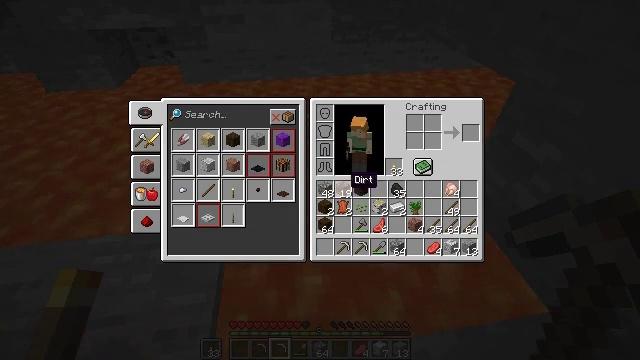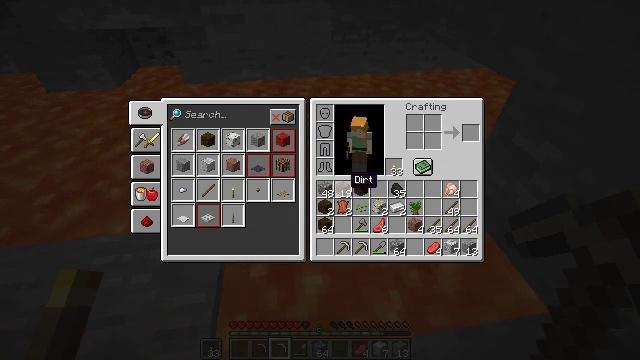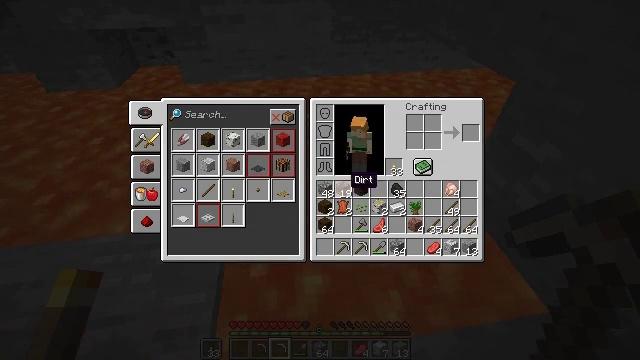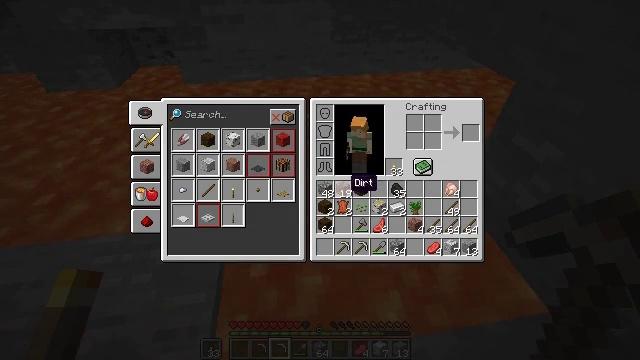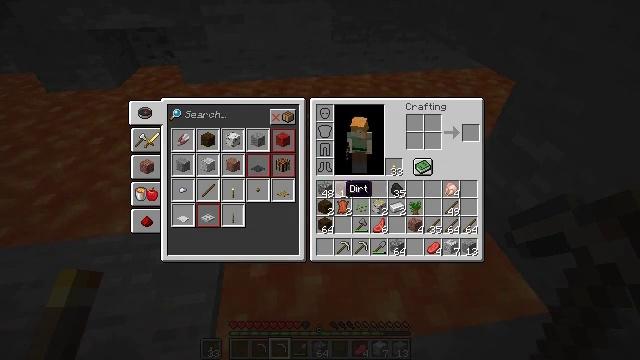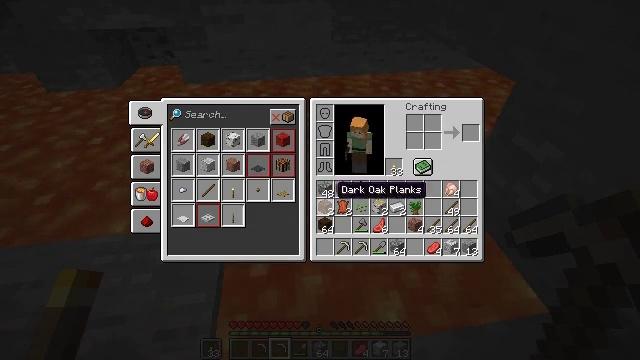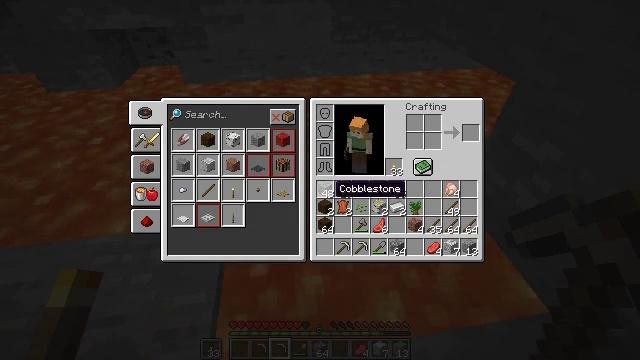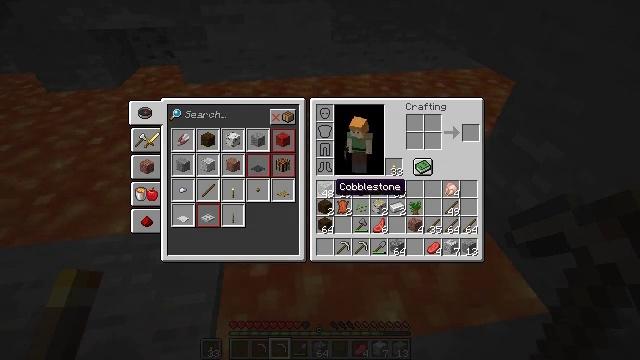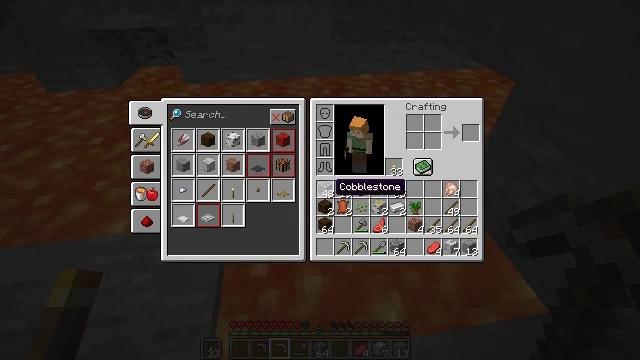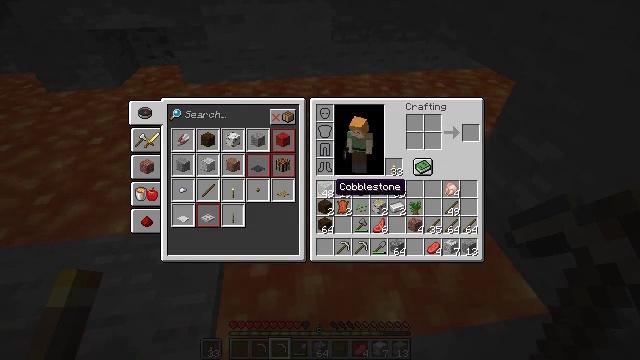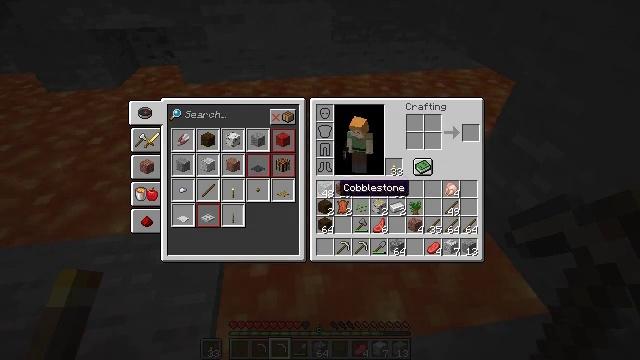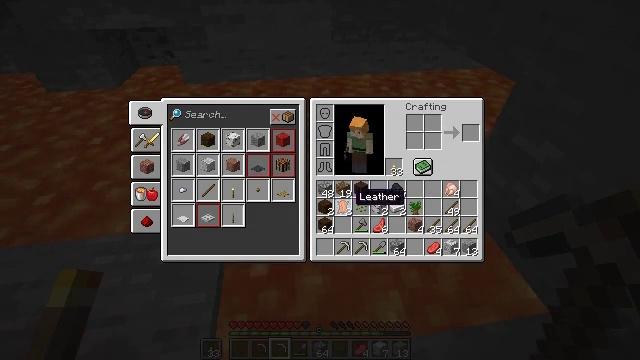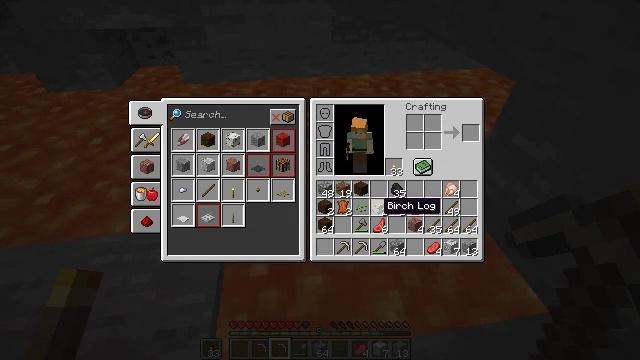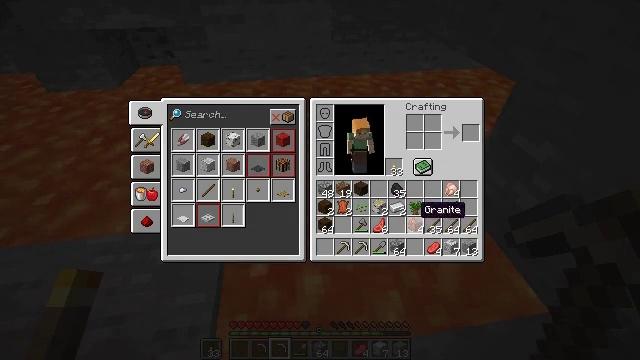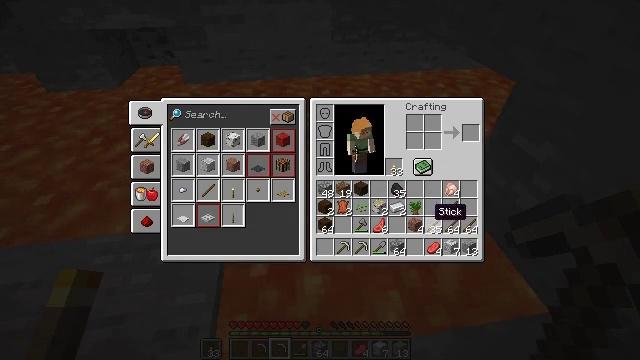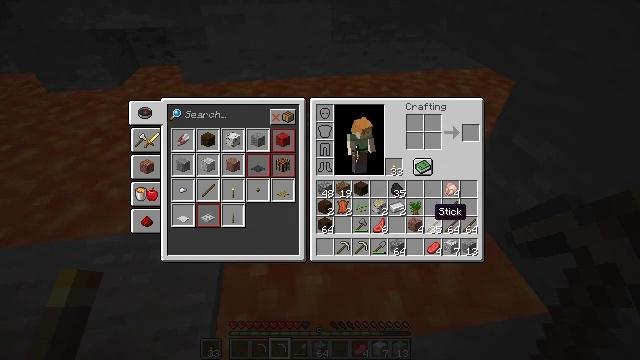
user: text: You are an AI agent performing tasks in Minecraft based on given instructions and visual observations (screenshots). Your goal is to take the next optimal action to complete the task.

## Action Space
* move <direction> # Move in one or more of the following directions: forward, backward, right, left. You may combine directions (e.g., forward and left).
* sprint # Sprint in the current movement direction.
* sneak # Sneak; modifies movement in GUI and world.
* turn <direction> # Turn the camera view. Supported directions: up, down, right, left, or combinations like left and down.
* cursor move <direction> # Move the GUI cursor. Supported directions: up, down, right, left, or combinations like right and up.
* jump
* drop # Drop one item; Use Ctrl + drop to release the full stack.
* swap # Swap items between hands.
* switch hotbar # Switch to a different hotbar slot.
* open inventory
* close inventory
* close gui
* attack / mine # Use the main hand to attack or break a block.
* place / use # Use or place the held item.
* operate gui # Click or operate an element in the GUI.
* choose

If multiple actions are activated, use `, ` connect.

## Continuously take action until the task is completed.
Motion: motion action
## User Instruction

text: Drop a dark oak sapling.
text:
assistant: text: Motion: no_op
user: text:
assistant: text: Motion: no_op
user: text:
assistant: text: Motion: no_op
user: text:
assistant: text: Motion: no_op
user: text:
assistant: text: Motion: cursor move left
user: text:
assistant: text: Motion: no_op
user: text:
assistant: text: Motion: no_op
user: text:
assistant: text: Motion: no_op
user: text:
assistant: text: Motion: no_op
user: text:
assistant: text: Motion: no_op
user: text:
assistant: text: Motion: cursor move right and down
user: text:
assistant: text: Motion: cursor move right and down
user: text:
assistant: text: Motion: cursor move right
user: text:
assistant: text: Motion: cursor move right
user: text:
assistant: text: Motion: no_op
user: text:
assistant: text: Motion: no_op
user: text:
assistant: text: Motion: no_op
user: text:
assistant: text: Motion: no_op
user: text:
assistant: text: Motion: no_op
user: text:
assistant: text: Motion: cursor move left
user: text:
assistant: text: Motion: cursor move left
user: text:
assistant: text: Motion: no_op
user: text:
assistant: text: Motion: no_op
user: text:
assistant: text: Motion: no_op
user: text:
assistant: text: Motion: no_op
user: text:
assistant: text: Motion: no_op
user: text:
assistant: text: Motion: no_op
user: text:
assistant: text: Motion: no_op
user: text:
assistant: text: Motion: cursor move down
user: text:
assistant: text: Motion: cursor move right